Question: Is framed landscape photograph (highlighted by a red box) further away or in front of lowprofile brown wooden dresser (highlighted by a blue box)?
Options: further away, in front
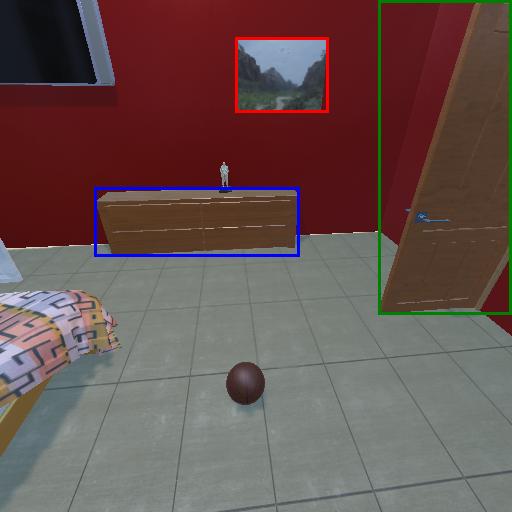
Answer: further away